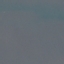
Land use / land cover: SeaLake